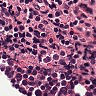
Metastatic tissue present: no